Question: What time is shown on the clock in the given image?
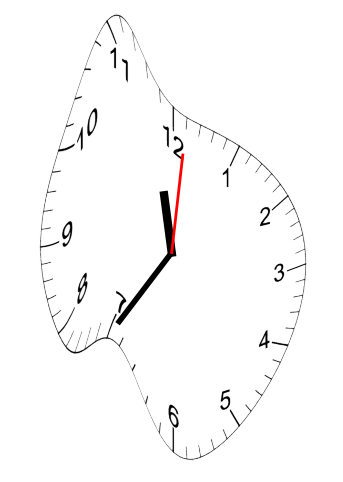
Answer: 11:35:01